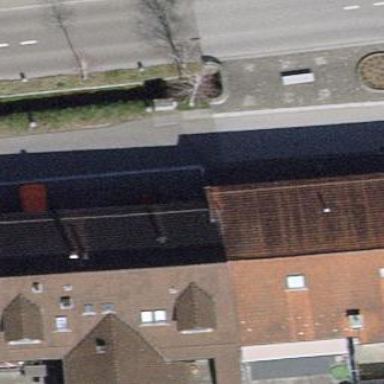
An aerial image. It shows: Building with tile roof.